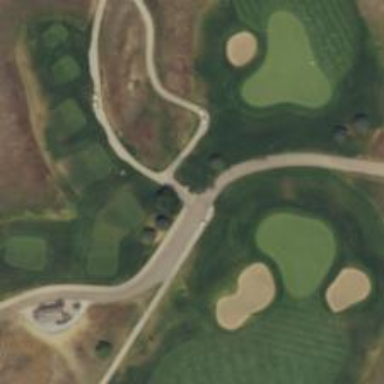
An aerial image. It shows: Service road designed as golf cart path.